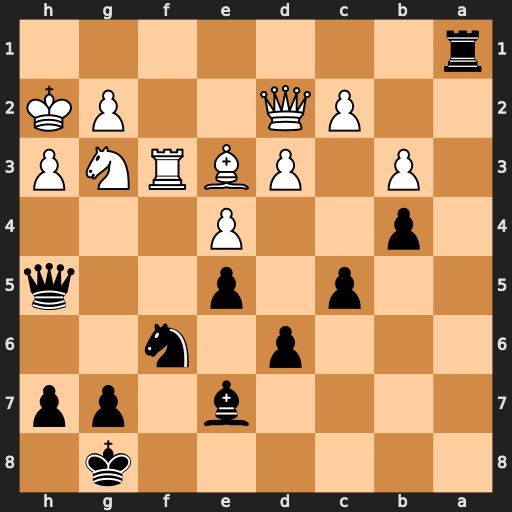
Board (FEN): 6k1/4b1pp/3p1n2/2p1p2q/1p2P3/1P1PBRNP/2PQ2PK/r7
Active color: b
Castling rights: -
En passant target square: -
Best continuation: Ng4#